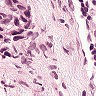
Metastatic tissue present: yes